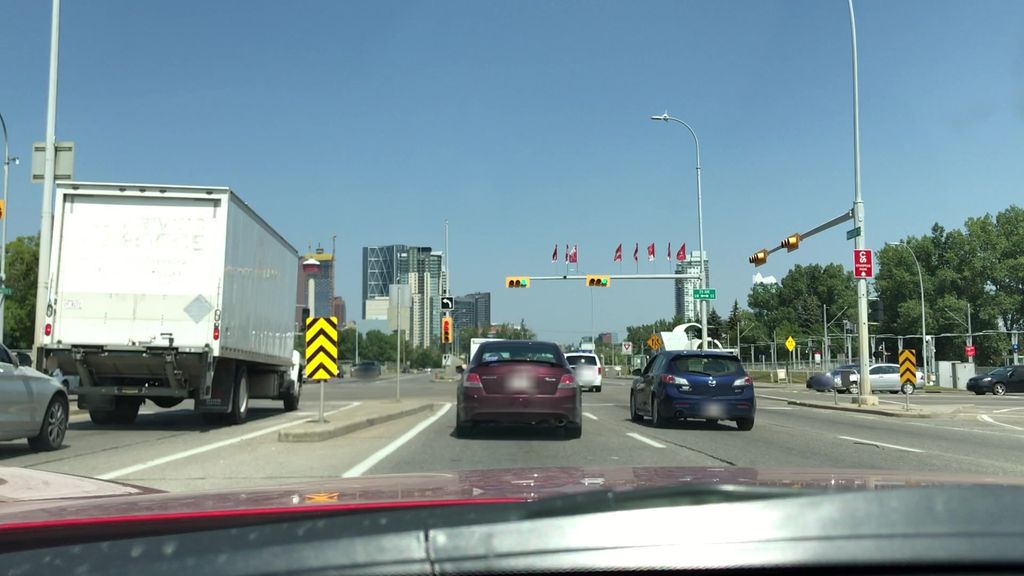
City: calgary